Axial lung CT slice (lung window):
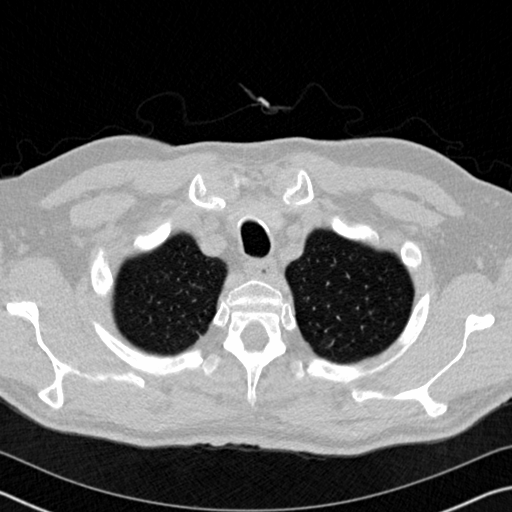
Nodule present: no